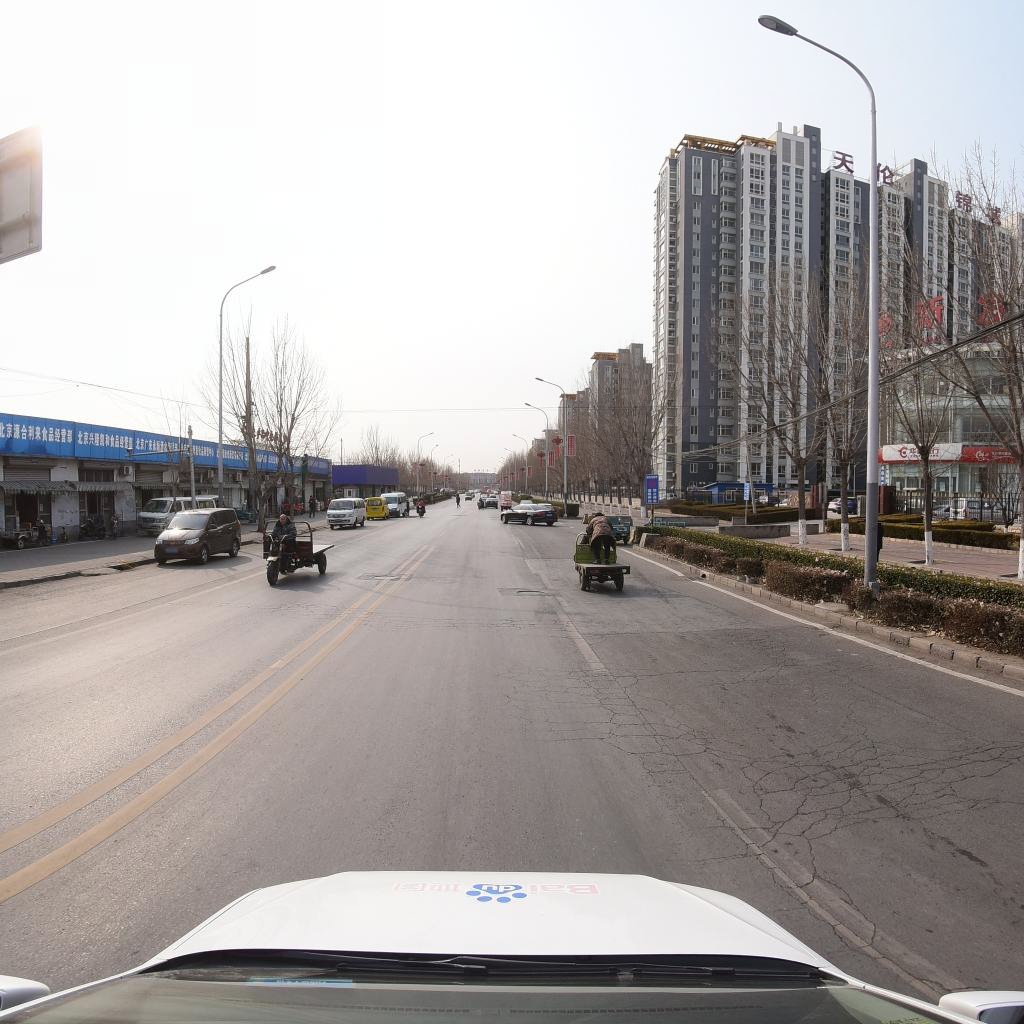
Region: Fengtai
Road damage annotations: alligator crack, alligator crack